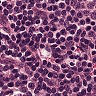
Metastatic tissue present: no